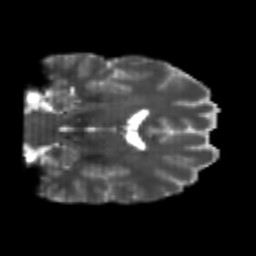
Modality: T2w
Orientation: coronal
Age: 24
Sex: male
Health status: healthy
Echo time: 0.074 s